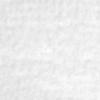
Label: no_change